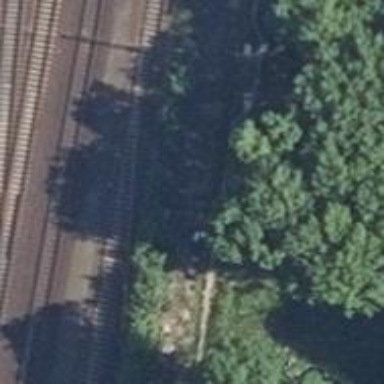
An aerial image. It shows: Abandoned railway yard.